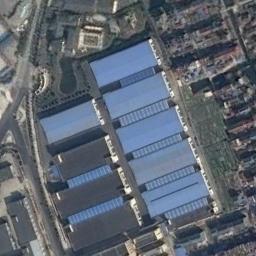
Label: industrial_area